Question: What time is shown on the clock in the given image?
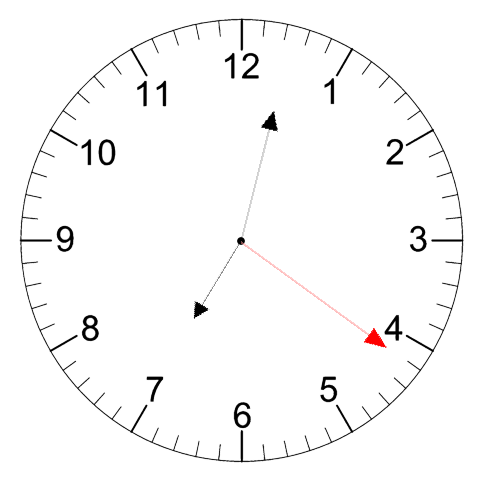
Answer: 07:02:21